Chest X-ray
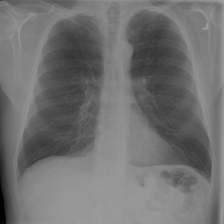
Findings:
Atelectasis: negative
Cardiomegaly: negative
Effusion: negative
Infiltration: negative
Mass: negative
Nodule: negative
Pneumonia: negative
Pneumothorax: negative
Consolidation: negative
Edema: negative
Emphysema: negative
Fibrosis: negative
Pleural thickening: negative
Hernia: negative